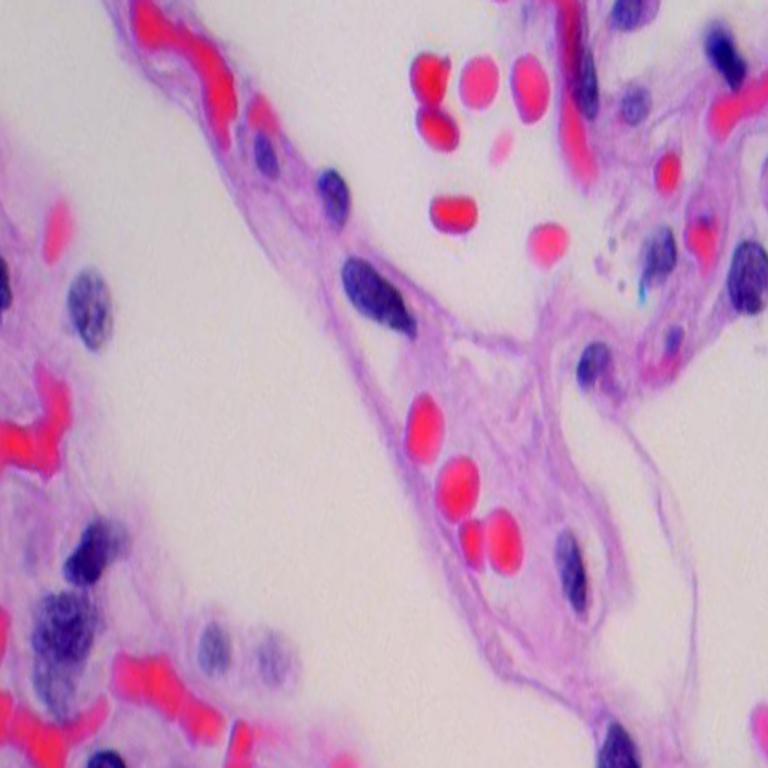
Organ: lung
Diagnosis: benign